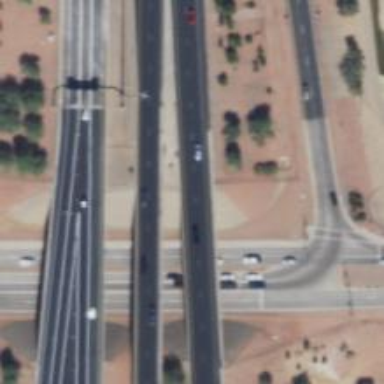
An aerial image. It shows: Asphalt surface bridge on motorway link.